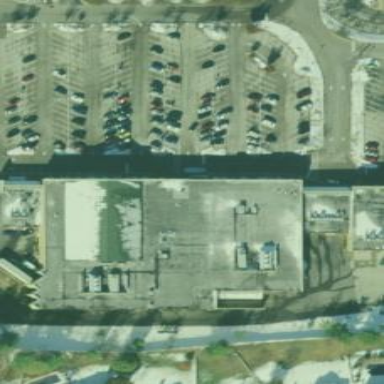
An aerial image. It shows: Supermarket located in building.